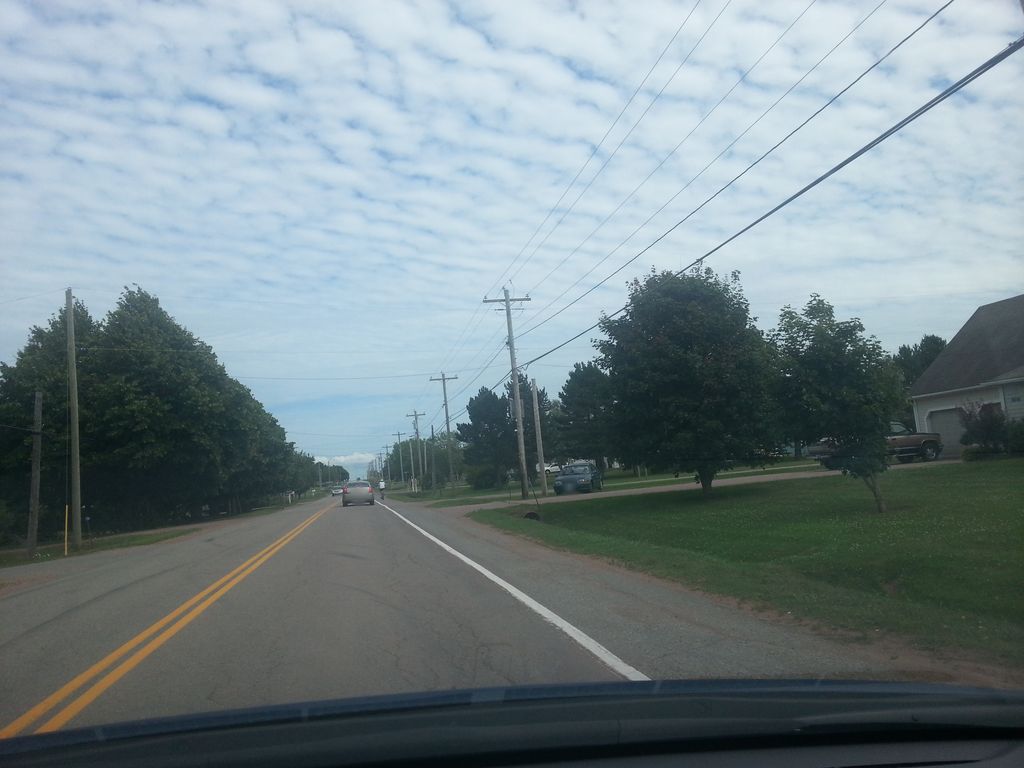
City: charlottetown